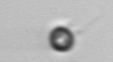
Label: flagellate